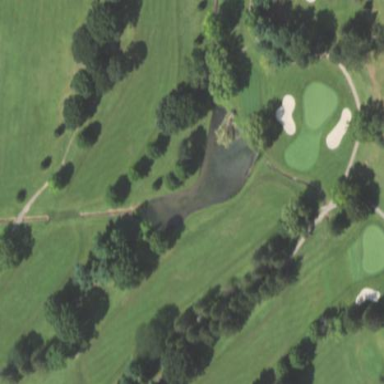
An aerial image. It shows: Scenic view of water hazard on golf course. The natural water feature adds beauty to the landscape.